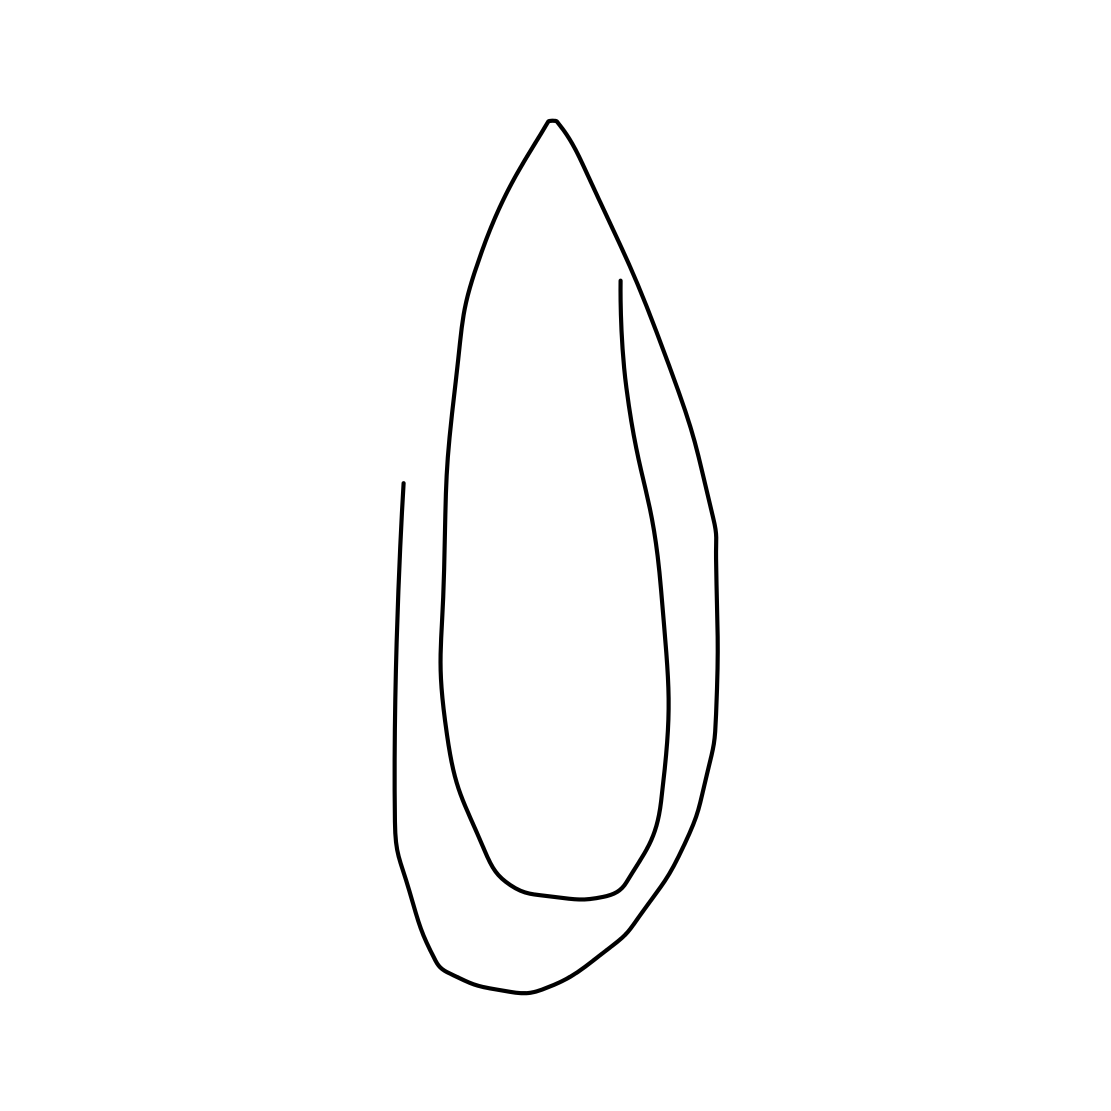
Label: paper clip